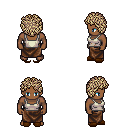
a pixel art fantasy rpg character, male body template, human, dark skin, white pirate shirt, robe skirt, white blonde curly afro hairstyle, brown slippers, four views (front, back, left, right), 2x2 character sprite sheet, small pixel art, hard edges, no anti-aliasing